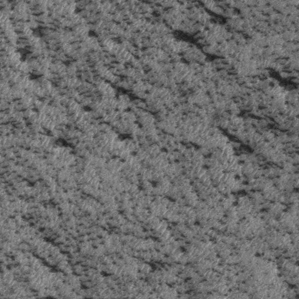
Label: frost